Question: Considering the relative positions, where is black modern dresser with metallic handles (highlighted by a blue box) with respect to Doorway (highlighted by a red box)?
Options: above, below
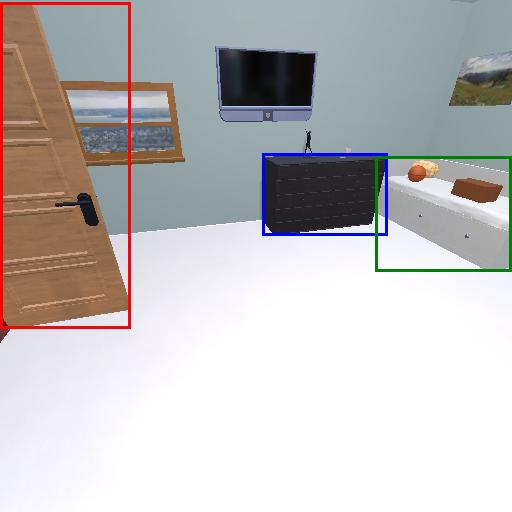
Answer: above